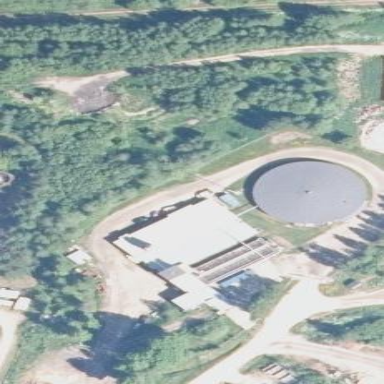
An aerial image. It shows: View of wastewater plant.